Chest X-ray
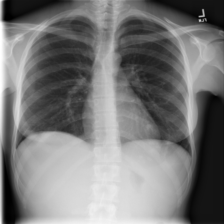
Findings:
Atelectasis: negative
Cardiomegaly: negative
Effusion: negative
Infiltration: negative
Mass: positive
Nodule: negative
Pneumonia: negative
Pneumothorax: negative
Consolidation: negative
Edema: negative
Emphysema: negative
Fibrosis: negative
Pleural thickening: negative
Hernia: negative